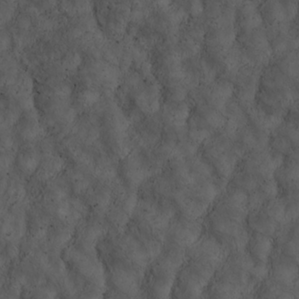
Label: non_frost